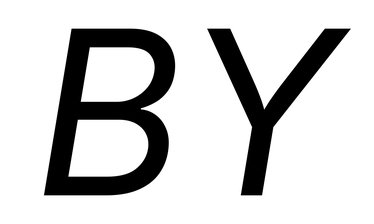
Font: Inter-Italic_Italic